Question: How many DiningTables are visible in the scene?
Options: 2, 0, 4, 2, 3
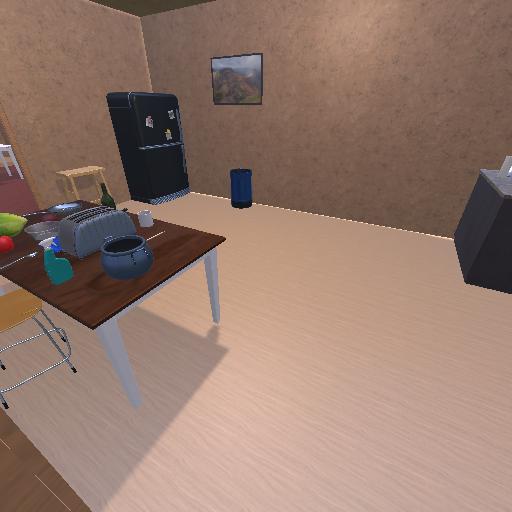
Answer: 2